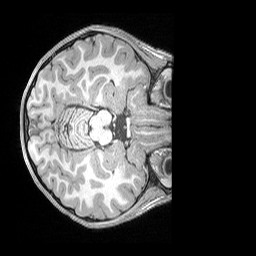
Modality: T1w
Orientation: axial
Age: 8
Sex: female
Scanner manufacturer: siemens
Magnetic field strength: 3 T
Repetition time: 2.53 s
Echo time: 0.00164 s